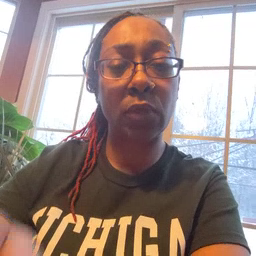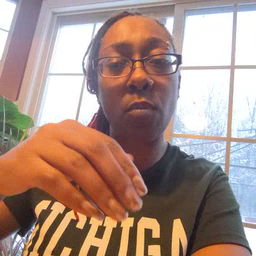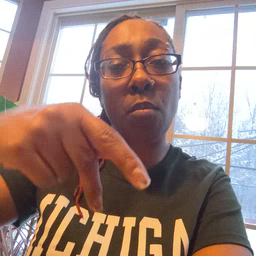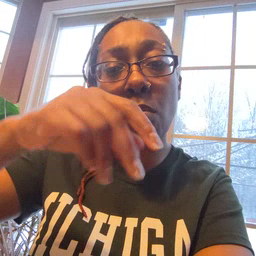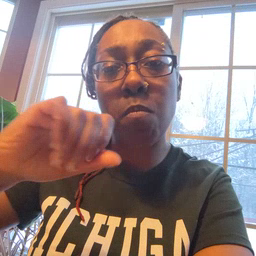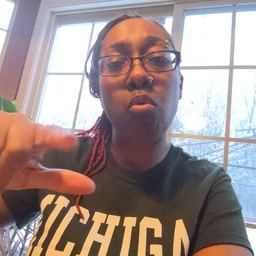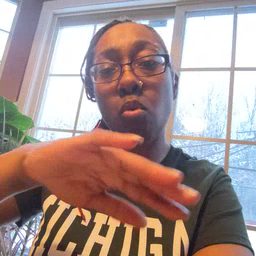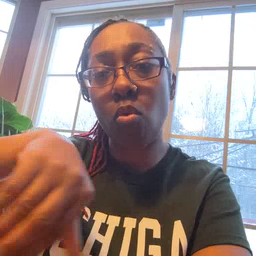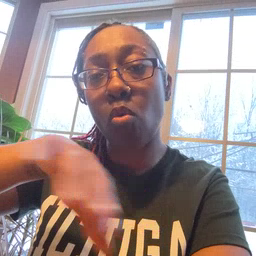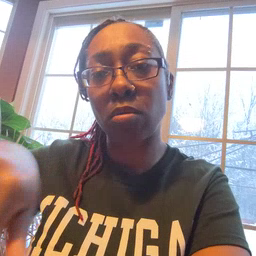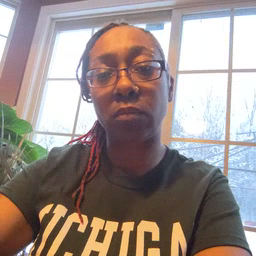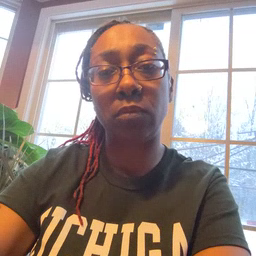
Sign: pool